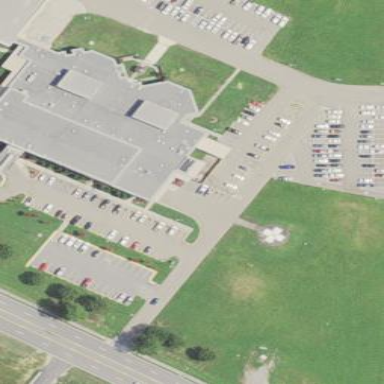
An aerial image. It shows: Hospital.